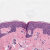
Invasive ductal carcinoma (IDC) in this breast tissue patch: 0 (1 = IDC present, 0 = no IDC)